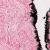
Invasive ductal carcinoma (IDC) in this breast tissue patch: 0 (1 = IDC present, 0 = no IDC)